Question: I am trying to follow <URL>.
This is the menu that I see:

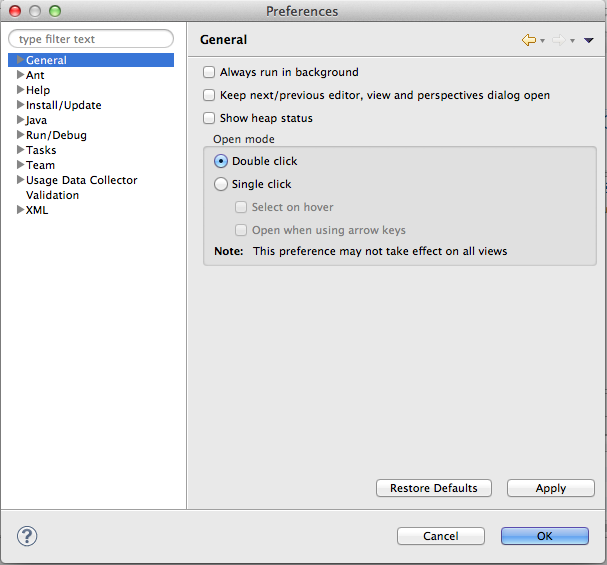
Answer: Looks like you have downloaded 'eclipse' for 'javase' download <URL>